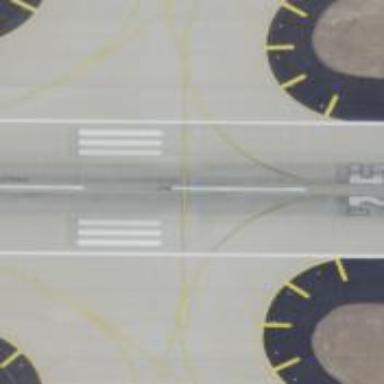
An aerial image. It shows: Image of taxiway at airport.